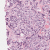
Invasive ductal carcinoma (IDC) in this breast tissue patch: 1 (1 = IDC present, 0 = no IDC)